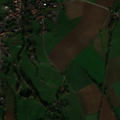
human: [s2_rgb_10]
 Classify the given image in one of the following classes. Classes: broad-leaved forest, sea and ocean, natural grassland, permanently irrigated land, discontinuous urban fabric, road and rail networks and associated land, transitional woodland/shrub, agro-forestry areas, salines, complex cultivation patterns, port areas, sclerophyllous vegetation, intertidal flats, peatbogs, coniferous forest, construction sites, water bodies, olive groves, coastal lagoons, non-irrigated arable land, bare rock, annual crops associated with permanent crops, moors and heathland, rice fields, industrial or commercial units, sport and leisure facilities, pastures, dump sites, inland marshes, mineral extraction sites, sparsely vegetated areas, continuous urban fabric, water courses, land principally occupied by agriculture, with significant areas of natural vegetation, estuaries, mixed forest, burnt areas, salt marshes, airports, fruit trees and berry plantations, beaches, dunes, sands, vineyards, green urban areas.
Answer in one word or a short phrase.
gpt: discontinuous urban fabric, non-irrigated arable land, pastures, complex cultivation patterns, land principally occupied by agriculture, with significant areas of natural vegetation